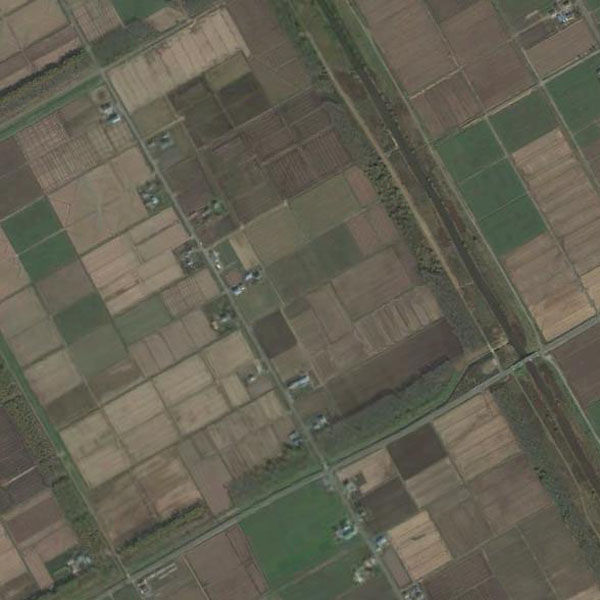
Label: Farmland